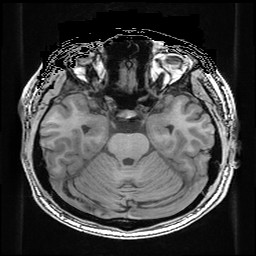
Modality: T1w
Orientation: coronal
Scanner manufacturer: ge
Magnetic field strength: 3 T
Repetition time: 0.009184 s
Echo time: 0.00368 s